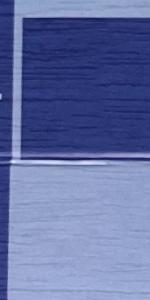
Label: Empty